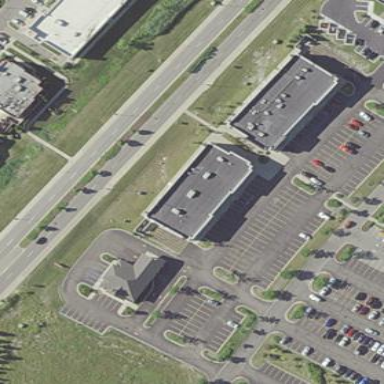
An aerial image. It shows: Retail building.